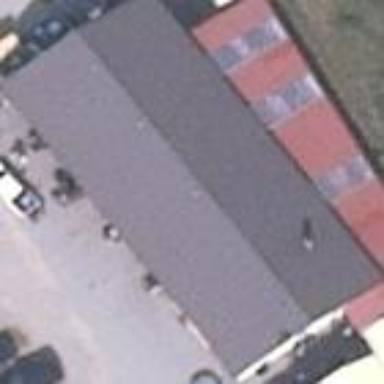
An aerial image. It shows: Retail building with gabled roof.